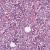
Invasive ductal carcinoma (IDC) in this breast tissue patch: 1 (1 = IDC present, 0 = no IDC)